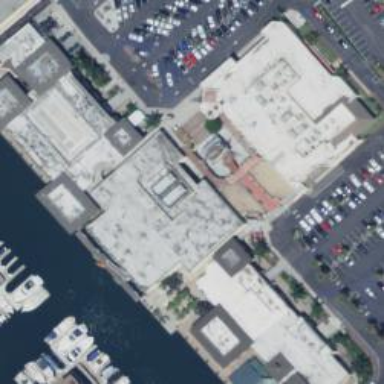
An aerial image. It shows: Retail building.